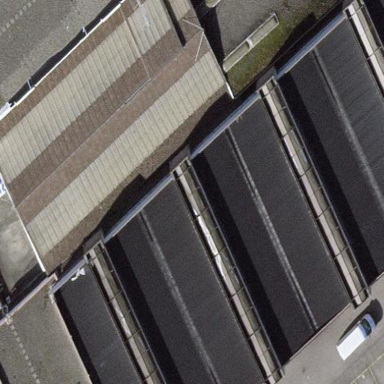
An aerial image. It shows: Building with gabled roof. The roof is gray in color.